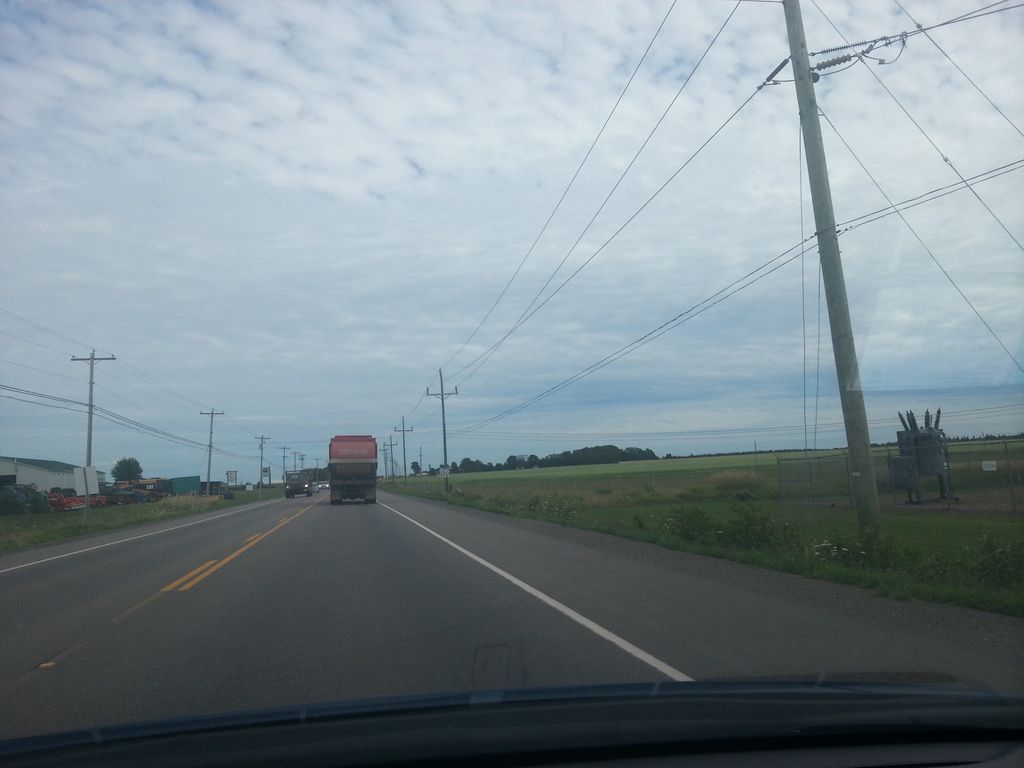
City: charlottetown